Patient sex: F
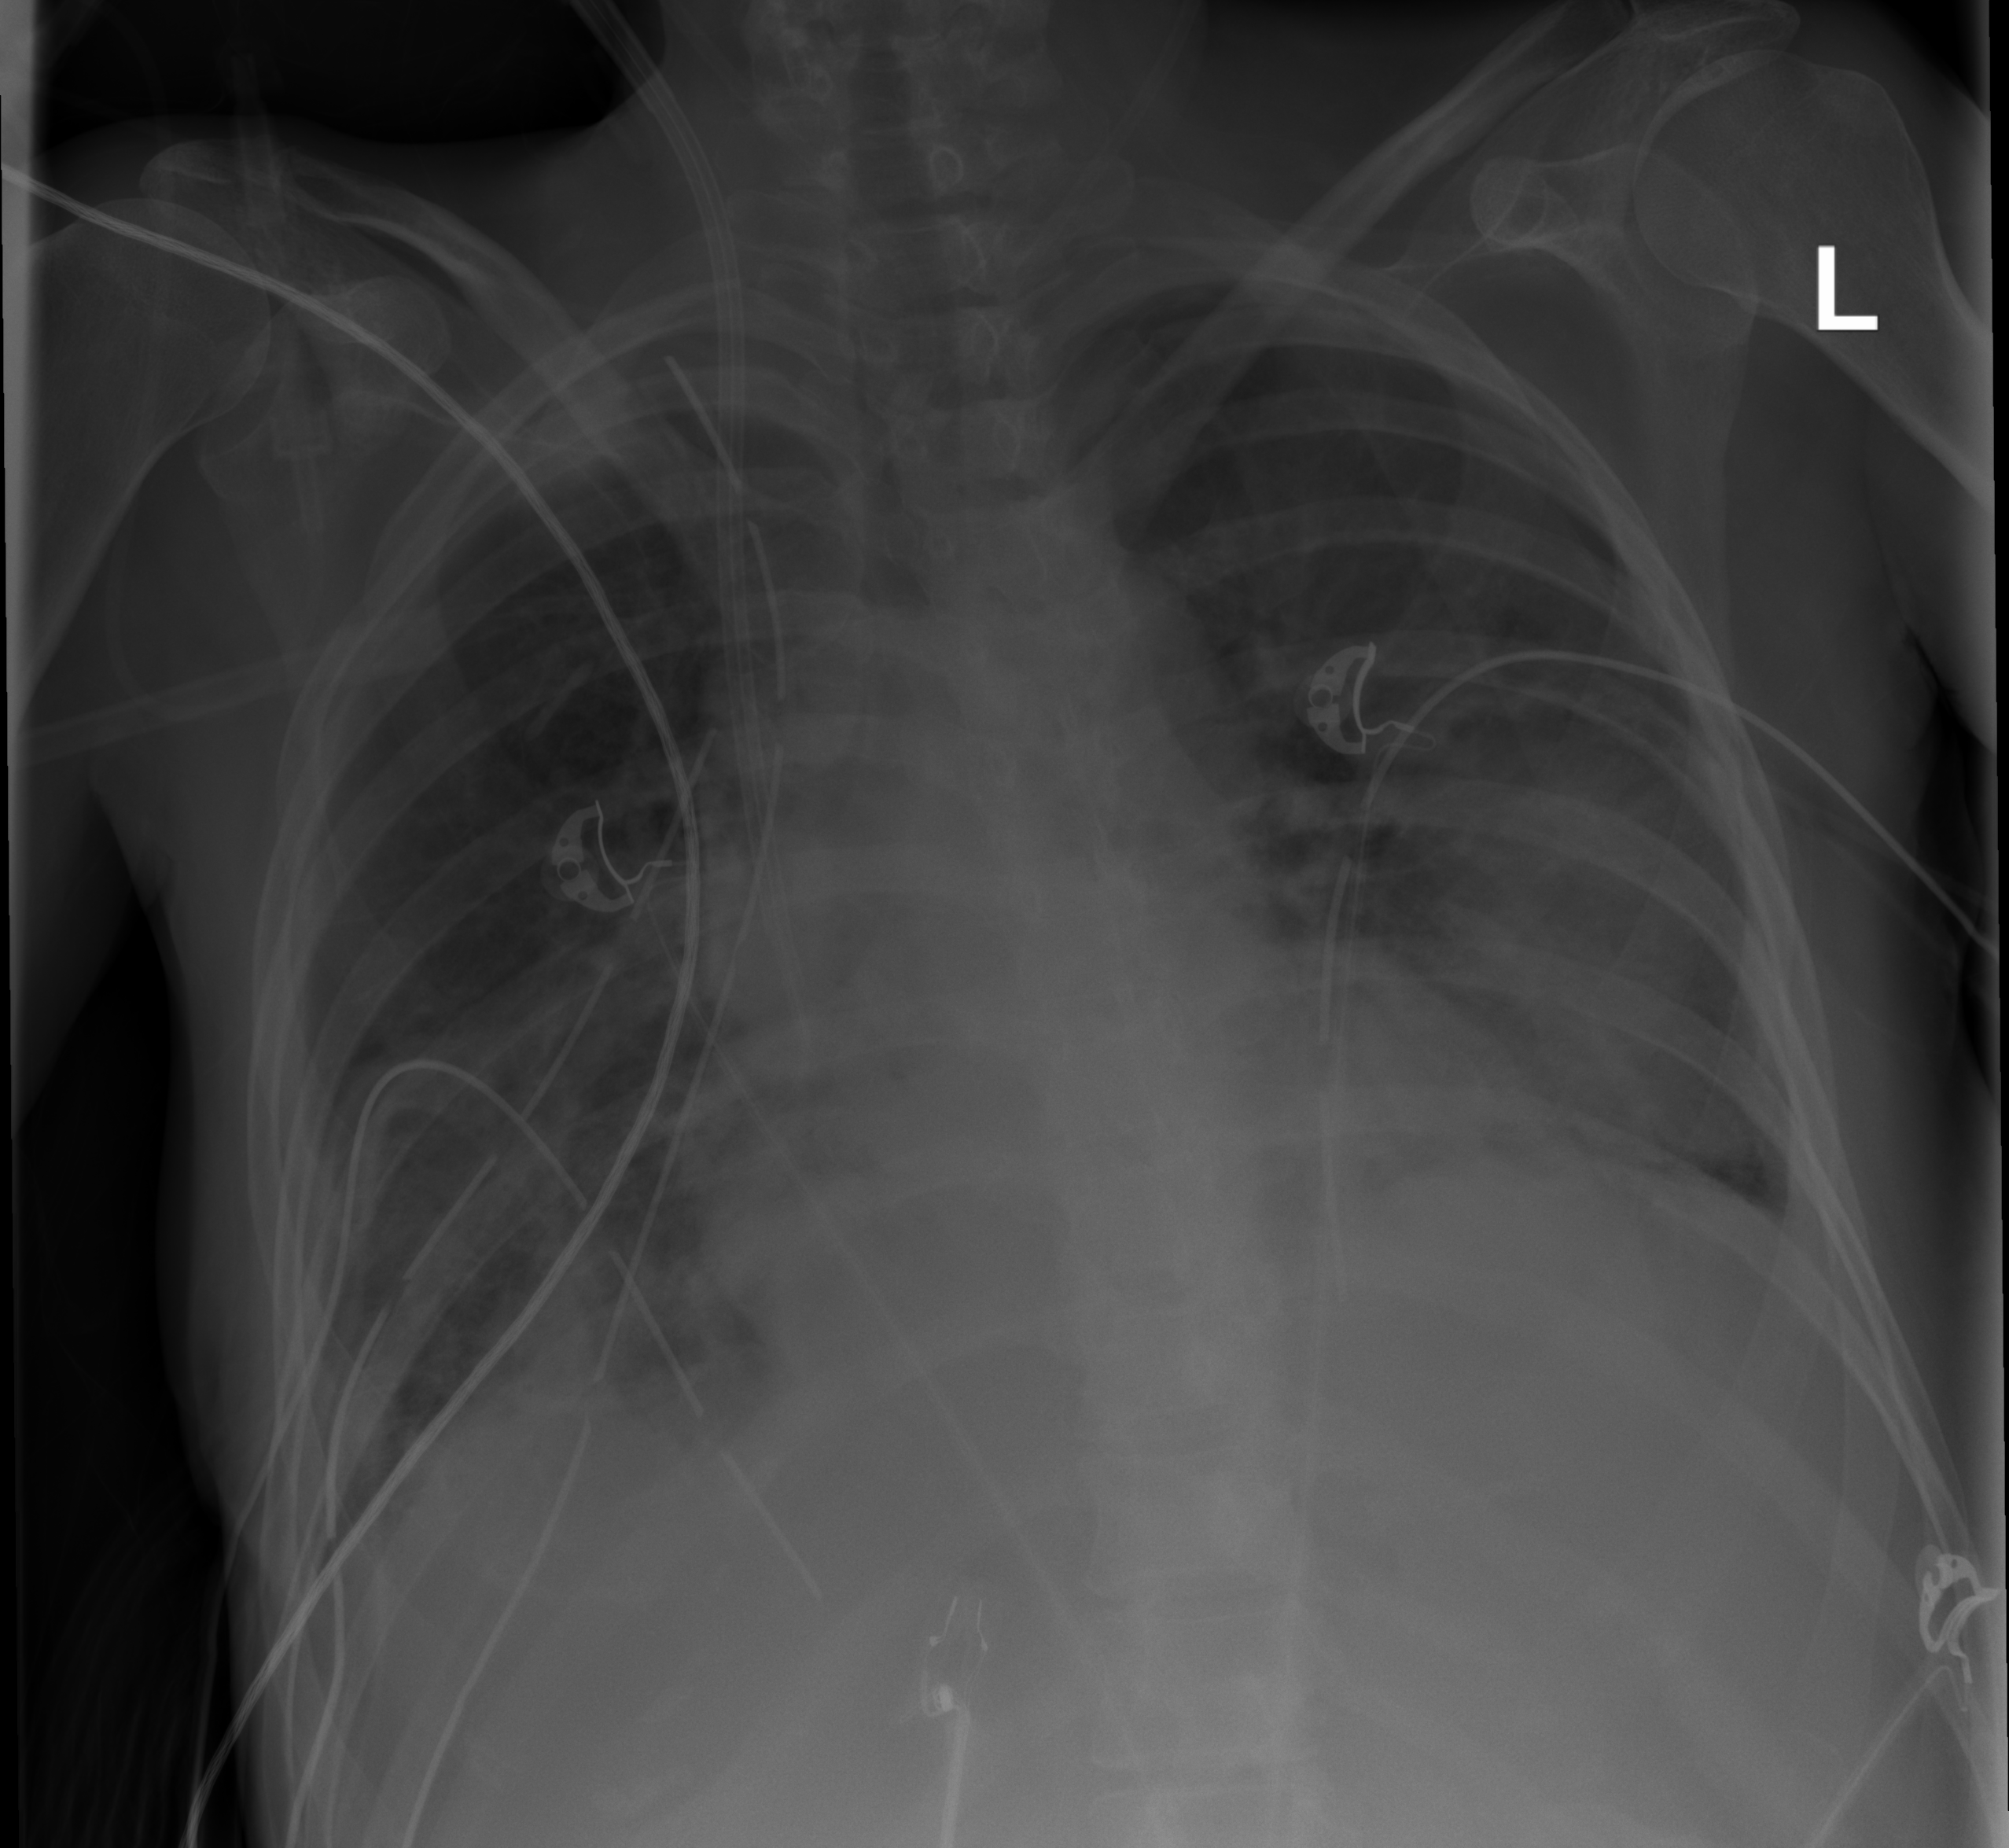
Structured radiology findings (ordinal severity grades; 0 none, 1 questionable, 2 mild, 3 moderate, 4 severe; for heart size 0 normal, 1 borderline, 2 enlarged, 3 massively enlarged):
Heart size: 2
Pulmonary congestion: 2
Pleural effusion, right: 2
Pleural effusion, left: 2
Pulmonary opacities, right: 0
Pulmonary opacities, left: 2
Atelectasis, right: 2
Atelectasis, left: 2